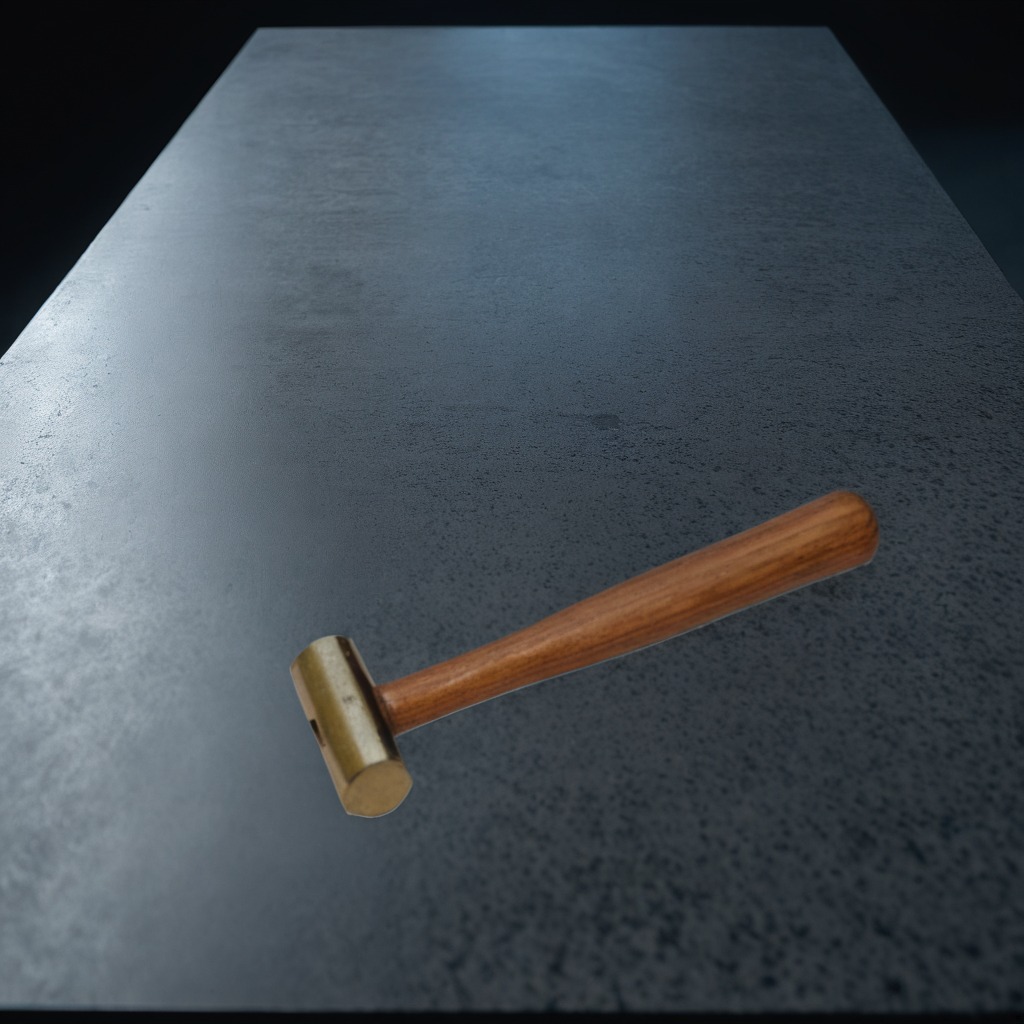
A hammer is lying on the clean granite table inside a workshop at night dim ambient light soft shadows worn but